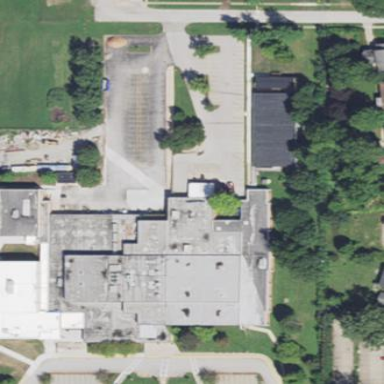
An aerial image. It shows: School building.